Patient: sex F, age 34
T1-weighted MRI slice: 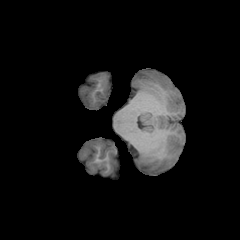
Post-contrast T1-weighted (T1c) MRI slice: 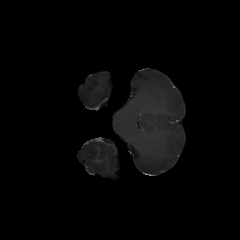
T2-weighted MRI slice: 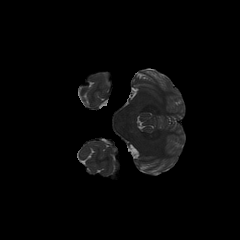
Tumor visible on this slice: no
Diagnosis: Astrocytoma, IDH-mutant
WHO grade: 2